Question: I am currently working on an Excel VBA Macro script where in it will do a simple TRUE or False test to the active cell. My problem is, i cannot make this working until the end of the list. It only run once and ends the program. I need this VB script to perform the IF & ELSE test up to the bottom of the list.
Description of the problem:
Let's say i have a list of dates in A1 to A9999 and beside it (F1:F9999) there's also a list that has a text on it. the F1:F9999 list contains two values only. (a)SAME DATE and (b) NOT THE SAME.
1. Perform a True or False test in the List F1:F9999.
2. If the active cell value is equal to the text "SAME DATE" (TRUE), it will ignore and move to the next item in the list then perform again number 1.
3. If the active cell value is equal to the text "SAME DATE" (FALSE), it will insert a row above it and then move to the next item in the list then perform again number 1
4. The TRUE or FALSE test will run until the end of the list.
5. The TRUE or FALSE test will stop running if it reached the bottom of the list.
6. by the way, the number of items in the list is not consistent. I just put there F1:F9999 for example purposes.
here's my code!
'''
Sub IFandElseTest()
If ActiveCell.Value = "Same Date" Then
Range(Selection, Cells(ActiveCell.Row, 1)).Select
Selection.Insert Shift:=xlDown, CopyOrigin:=xlFormatFromLeftOrAbove
ActiveCell.Offset(1, 0).Select
Else:
ActiveCell.Offset(1, 0).Select
Range(Selection, Cells(ActiveCell.Row, 1)).Select
Selection.Insert Shift:=xlDown, CopyOrigin:=xlFormatFromLeftOrAbove
End If
End Sub
'''

Appreaciate if you could help me on this.
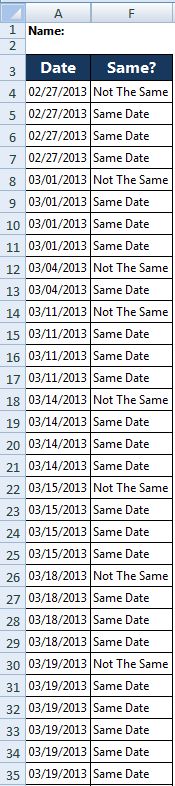
Answer: Give this a try.
1. You should avoid using .Select/ActiveCell etc. You might want to see this LINK
2. When working with the last row, it's better not to hard code values but dynamically find the last row. You might want to see this LINK
3. Work with Objects, what if the current sheet is not the sheet with which you want to work with?
4. The below FOR loop will traverse the row from below and move up.
'''
Sub Sample()
Dim ws As Worksheet
Dim LRow As Long, i As Long
Dim insertRange As Range
'~~> Chnage this to the relevant sheet
Set ws = ThisWorkbook.Sheets("Sheet1")
'~~> Work with the relevant sheet
With ws
'~~> Get the last row of the desired column
LRow = .Range("E" & .Rows.Count).End(xlUp).Row
'~~> Loop from last row up
For i = LRow To 1 Step -1
'~~> Check for the condition
'~~> UCASE changes to Upper case
'~~> TRIM removes unwanted space from before and after
If UCase(Trim(.Range("E" & i).Value)) = "SAME DATE" Then
'~~> Insert the rows
.Rows(i).Insert Shift:=xlDown, CopyOrigin:=xlFormatFromLeftOrAbove
End If
Next i
End With
End Sub
'''

> It really worked! BUT, one final modification. in your code: Set ws = ThisWorkbook.Sheets("Sheet1") Is it possible is you can set the WS as the Active worksheet. The reason of this is because the name of the worksheet unique and not consistent also.
Like I mentioned, in the first link above as well in the comment, do not use 'Activesheet'. Use 'CodeNames' of the sheet which do not change. See the screenshot below.

'Blah Blah' is the name of the sheet which you see in the worksheet tab but 'Sheet1' is the 'CodeName' which will not change. i.e. you can change the name of the sheet from 'Blah Blah' to say 'Kareen' but in the VBA editor, you will notice that the 'Codename' doesn't change :)
Change the code
'''
Set ws = ThisWorkbook.Sheets("Sheet1")
'''
to
'''
'~~> Replace Sheet1 with the relevant Code Name
Set ws = [Sheet1]
'''